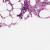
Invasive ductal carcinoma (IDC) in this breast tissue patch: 1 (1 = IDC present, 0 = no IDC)